【题型】解答题　【知识点】解析几何　【难度】medium
已知过点 $P(3, \sqrt{2})$ 的双曲线 $C$ 的渐近线方程为 $x \pm \sqrt{3}y = 0$。如图所示，过双曲线 $C$ 的右焦点 $F$ 作与坐标轴都不垂直的直线 $l$ 交 $C$ 的右支于 $A, B$ 两点。

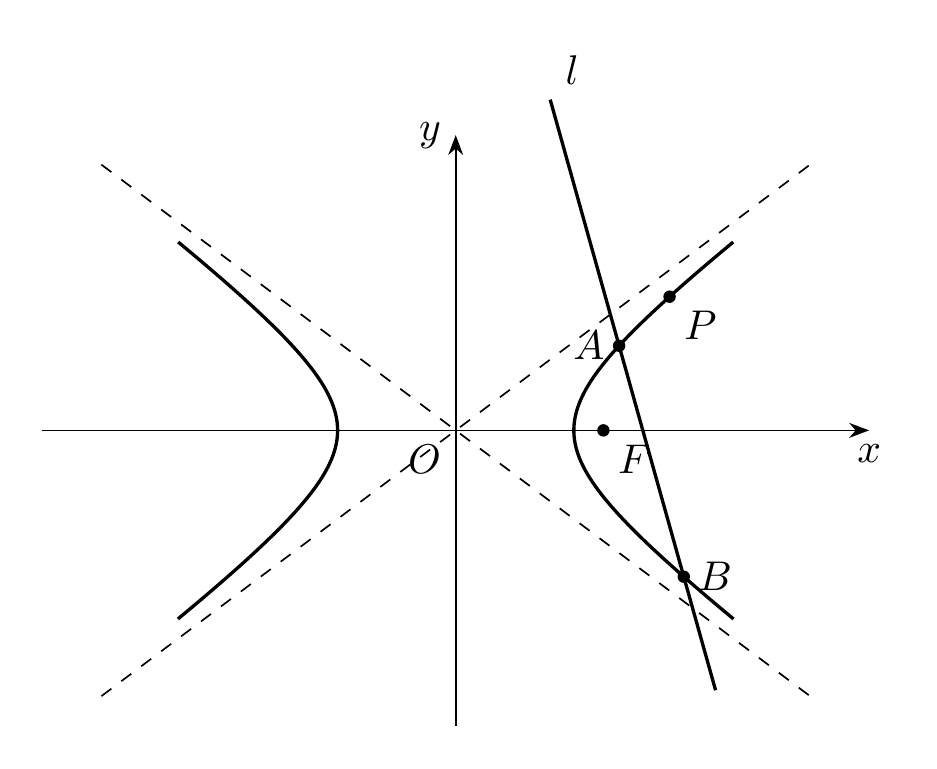
【解答】
\textbf{(1)} 求双曲线 $C$ 的标准方程；
消去 $y$ 得 $(1 - 3k^2)x^2 + 12k^2x - 12k^2 - 3 = 0$，
设 $A(x_1, y_1), B(x_2, y_2)$，由题意得
$$
\begin{cases}
1 - 3k^2 \ne 0 \\
\Delta > 0 \\
x_1 + x_2 = \frac{-12k^2}{1 - 3k^2} > 0 \\
x_1 \cdot x_2 = \frac{-12k^2 - 3}{1 - 3k^2} > 0
\end{cases}
$$
所以 $k \in (-\infty, -\frac{\sqrt{3}}{3}) \cup (\frac{\sqrt{3}}{3}, +\infty)$，且
$$
\begin{cases}
x_1 + x_2 = \frac{-12k^2}{1 - 3k^2} \\
x_1 \cdot x_2 = \frac{-12k^2 - 3}{1 - 3k^2}
\end{cases}
$$
所以
$$
k_{AQ} + k_{BQ} = \frac{y_1}{x_1 - \frac{3}{2}} + \frac{y_2}{x_2 - \frac{3}{2}} = \frac{k(x_1 - 2)}{x_1 - \frac{3}{2}} + \frac{k(x_2 - 2)}{x_2 - \frac{3}{2}}
$$
$$
= \frac{k\left[2x_1x_2 - \frac{7}{2}(x_1 + x_2) + 6\right]}{x_1x_2 - \frac{3}{2}(x_1 + x_2) + \frac{9}{4}} = \frac{k\left[2(-12k^2 - 3) + \frac{7}{2} \times 12k^2 + 6(1 - 3k^2)\right]}{-12k^2 - 3 + \frac{3}{2} \times 12k^2 + \frac{9}{4}(1 - 3k^2)} = 0
$$
所以 $k_{AQ} = -k_{BQ}$，即 $\angle AQF = \angle BQF$ 得证。
\textbf{(3)} 由\textbf{(2)}可知 $\Delta = 12k^2 + 12 > 0$ 恒成立，$x_1 + x_2 = \frac{-12k^2}{1 - 3k^2}$，
所以圆心到 $x = \frac{3}{2}$ 的距离 $d = \left| \frac{6k^2}{3k^2 - 1} - \frac{3}{2} \right| = \left| \frac{3k^2 + 3}{2(3k^2 - 1)} \right|$，
半径 $r = \frac{|AB|}{2} = \frac{1}{2}\sqrt{1 + k^2} \cdot \frac{\sqrt{12k^2 + 12}}{|1 - 3k^2|} = \frac{\sqrt{3}(1 + k^2)}{|3k^2 - 1|}$，
设 $\widehat{MN}$ 所对圆心角为 $\theta$，
则
$$
\cos\frac{\theta}{2} = \frac{d}{r} = \left| \frac{3(k^2 + 1)}{2(3k^2 - 1)} \right| \cdot \left| \frac{3k^2 - 1}{\sqrt{3}(1 + k^2)} \right| = \frac{\sqrt{3}}{2}
$$
因为 $\widehat{MN}$ 为劣弧，所以 $\theta \in (0, \pi)$，
所以 $\frac{\theta}{2} = \frac{\pi}{6}$，所以 $\theta = \frac{\pi}{3}$，即 $\widehat{MN}$ 所对圆心角的大小为定值 $\frac{\pi}{3}$。